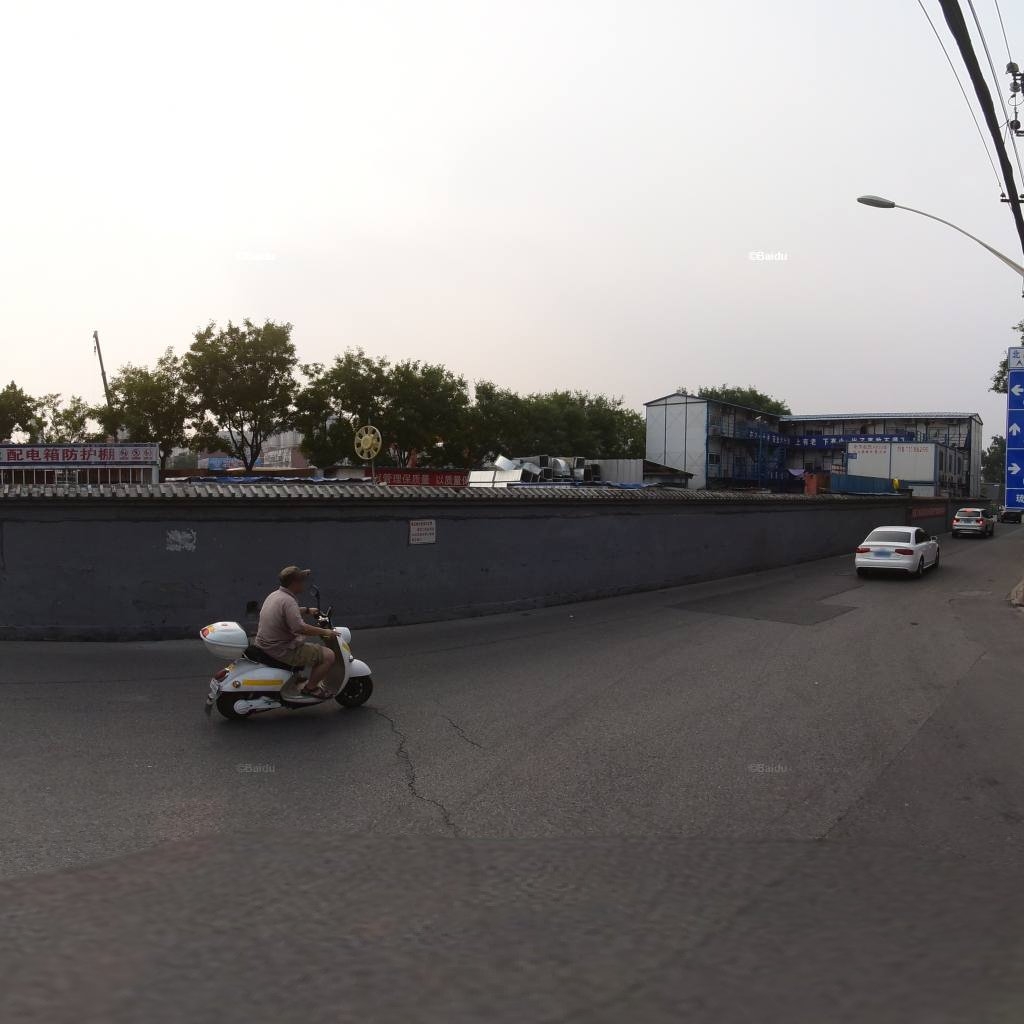
Region: Dongcheng
Road damage annotations: longitudinal crack, transverse crack, longitudinal crack, longitudinal crack, transverse crack